Question: I am working with a Solr instance that is populated from an oracle database. As records are added and deleted from the oracle database they are supposed to also be added and removed from Solr.
The 'schema.xml' has this setup, which we use to store the ID that is also the primary key in oracle:
'''
<uniqueKey>id</uniqueKey>
<field name="id" type="string" indexed="true" stored="true"/>
'''
Furthermore the ids are not in sequential order. The solr admin interface has not been much help, I can only see the IDs along with the rest of each record, a few at a time, paginated.

There are about a million documents in this solr core.
I can easily get the IDs of the records from the oracle database, and so I would like to also get a list of the document 'id''s from the solr index for comparison.
I haven't been able to find any information on how to do this but I may be searching
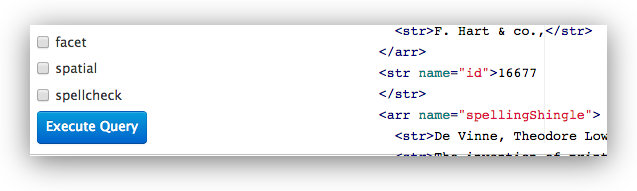
Answer: If you really need to get the of your documents, use the <URL>. Something that:
> '''
SolrQuery q = new SolrQuery("*:*&fl=id");
// ^^^^^
// return only the 'id' field
q.setRows(<PHONE>);
// ^^^^^^^^
// insanely high number: retrieve _all_ rows
// see: http://wiki.apache.org/solr/CommonQueryParameters#rows-1
return server.query(q).getResults();
'''
:
---
For simple comparison between the content in Oracle and in Solr, you might just want to documents:
> '''
SolrQuery q = new SolrQuery("*:*");
q.setRows(0);
// ^
// don't retrieve _any_ row
return server.query(q).getResults().getNumFound();
// ^^^^^^^^^^^^^
// just get the number of matching documents
'''
: